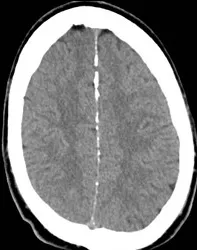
CT image showing multiple calcifications along the falx cerebrii.
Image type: radiology (ct)